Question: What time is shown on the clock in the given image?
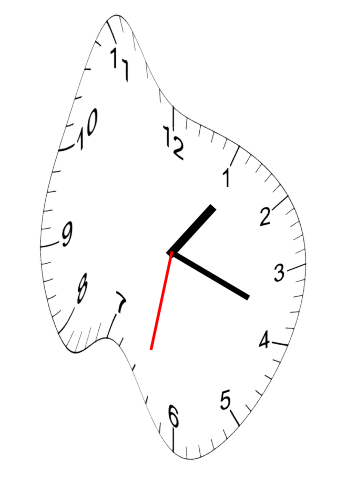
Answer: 01:18:32